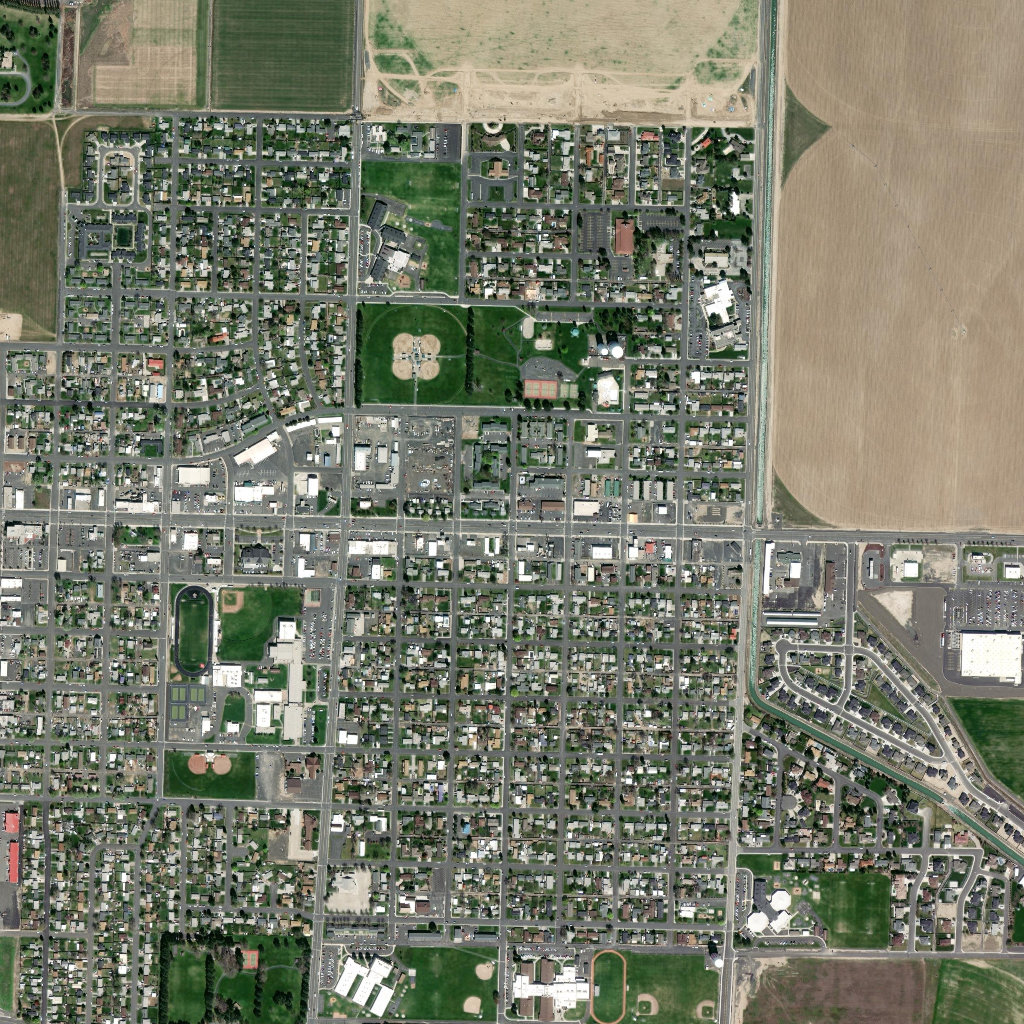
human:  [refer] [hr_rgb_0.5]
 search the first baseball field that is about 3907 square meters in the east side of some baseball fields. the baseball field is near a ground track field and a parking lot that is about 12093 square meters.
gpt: <box>[[21, 73, 24, 77, 0]]</box>